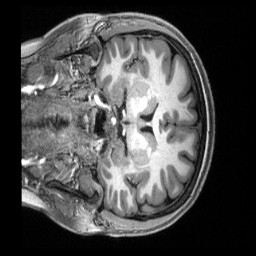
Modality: T1w
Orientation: coronal
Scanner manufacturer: siemens
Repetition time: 2.5 s
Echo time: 0.00231 s